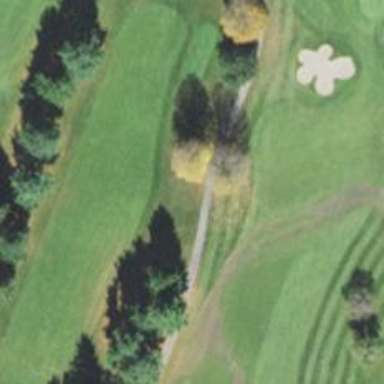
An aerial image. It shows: Path for both roads and golfers.